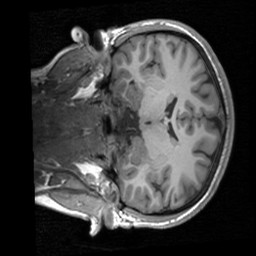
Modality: T1w
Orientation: coronal
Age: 22
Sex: female
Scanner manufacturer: siemens
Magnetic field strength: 3 T
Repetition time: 1.9 s
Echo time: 0.00226 s